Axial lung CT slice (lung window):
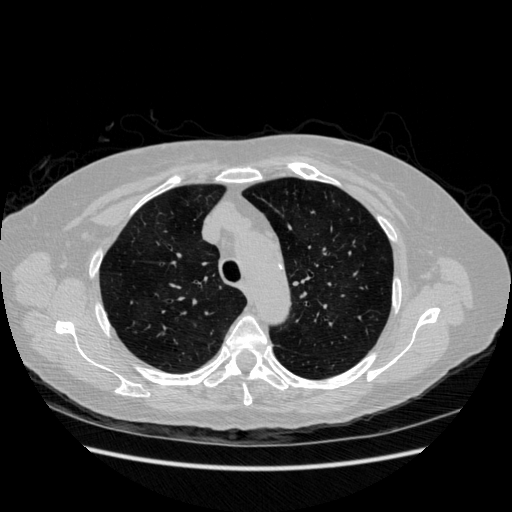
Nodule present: no